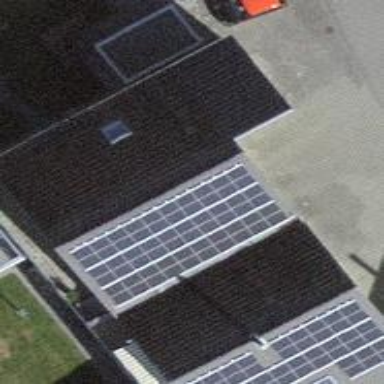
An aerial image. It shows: Solar power generator with photovoltaic panels.